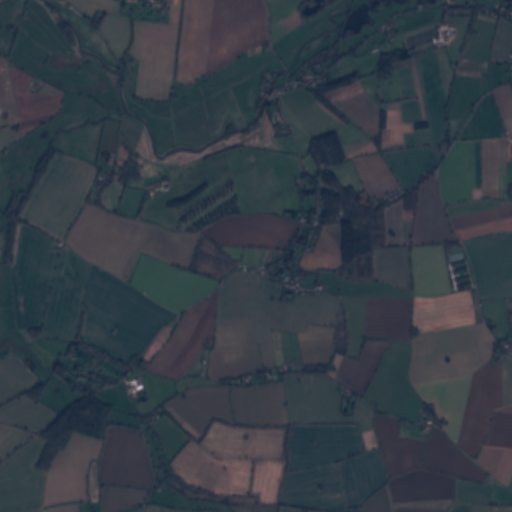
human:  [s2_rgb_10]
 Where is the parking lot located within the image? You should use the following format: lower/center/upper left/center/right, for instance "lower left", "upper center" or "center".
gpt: The parking lot is located in the center left of the image.
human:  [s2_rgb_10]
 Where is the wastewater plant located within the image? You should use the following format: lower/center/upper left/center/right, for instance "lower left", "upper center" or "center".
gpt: The wastewater plant is located in the upper left of the image.
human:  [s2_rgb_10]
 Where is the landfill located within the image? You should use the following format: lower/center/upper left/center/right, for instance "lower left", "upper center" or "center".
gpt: There is no landfill in the image.